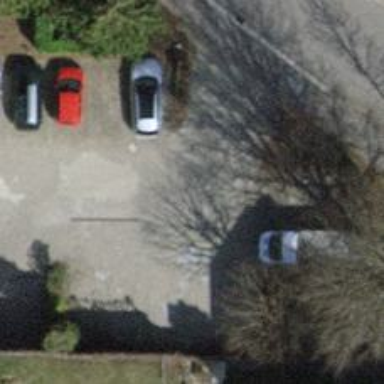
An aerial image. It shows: Parking aisle designated as service road.